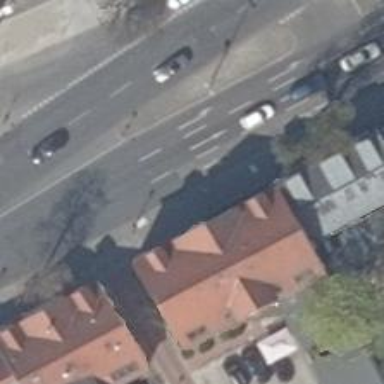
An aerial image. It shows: Beauty shop.